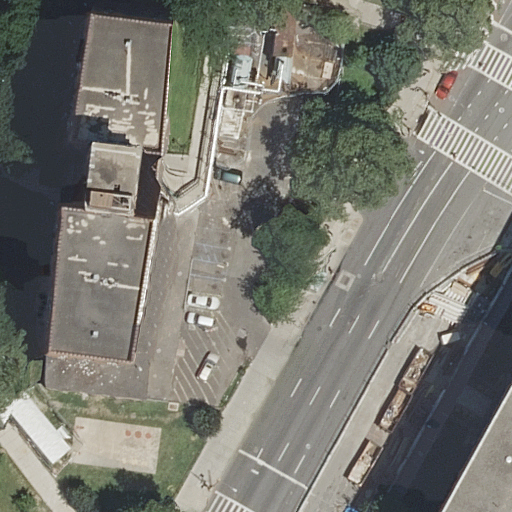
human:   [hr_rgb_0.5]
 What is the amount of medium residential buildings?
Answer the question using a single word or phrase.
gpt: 1

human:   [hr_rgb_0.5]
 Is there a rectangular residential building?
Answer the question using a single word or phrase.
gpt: yes

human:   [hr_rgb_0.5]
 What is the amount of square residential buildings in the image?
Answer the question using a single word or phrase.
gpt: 0

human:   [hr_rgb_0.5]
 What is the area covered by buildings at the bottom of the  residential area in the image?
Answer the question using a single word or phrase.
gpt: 1362m2

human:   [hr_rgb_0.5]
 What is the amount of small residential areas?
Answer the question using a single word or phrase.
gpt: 0

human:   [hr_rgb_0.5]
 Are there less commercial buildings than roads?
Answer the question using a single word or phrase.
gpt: yes

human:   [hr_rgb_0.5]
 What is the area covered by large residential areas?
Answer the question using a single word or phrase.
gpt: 3538m2

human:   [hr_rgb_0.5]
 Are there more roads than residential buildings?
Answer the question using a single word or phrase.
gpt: yes

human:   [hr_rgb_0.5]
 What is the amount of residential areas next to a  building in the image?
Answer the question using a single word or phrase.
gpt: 1

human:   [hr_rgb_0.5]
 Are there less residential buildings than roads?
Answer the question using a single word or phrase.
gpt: yes

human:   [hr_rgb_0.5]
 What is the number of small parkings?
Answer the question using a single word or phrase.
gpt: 1

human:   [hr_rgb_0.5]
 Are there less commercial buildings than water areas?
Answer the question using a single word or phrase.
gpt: no

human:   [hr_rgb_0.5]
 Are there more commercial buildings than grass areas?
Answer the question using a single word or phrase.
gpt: no

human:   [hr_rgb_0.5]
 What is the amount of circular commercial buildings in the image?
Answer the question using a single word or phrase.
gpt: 0

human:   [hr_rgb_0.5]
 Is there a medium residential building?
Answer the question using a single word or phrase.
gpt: yes

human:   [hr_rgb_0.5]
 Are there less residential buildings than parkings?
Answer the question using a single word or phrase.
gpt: no

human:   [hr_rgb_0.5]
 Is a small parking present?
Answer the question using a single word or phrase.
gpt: yes

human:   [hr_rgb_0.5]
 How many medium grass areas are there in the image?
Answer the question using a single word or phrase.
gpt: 0

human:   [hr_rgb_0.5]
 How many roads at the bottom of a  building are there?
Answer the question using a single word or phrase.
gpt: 5

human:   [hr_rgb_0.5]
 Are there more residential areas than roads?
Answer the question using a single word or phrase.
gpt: no

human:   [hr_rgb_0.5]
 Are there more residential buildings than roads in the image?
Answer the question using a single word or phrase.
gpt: no

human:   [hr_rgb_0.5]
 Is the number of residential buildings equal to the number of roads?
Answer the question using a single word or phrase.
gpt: no

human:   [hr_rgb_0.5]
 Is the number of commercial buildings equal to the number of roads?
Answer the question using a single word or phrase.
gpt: no

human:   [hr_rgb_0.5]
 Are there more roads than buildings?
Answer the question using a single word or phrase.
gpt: yes

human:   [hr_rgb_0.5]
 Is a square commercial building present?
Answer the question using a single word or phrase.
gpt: no

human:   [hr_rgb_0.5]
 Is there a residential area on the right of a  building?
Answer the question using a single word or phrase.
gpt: no

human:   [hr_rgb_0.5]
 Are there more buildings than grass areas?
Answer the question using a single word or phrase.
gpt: yes

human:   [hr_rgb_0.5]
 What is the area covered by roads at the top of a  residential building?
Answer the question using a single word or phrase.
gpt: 0m2

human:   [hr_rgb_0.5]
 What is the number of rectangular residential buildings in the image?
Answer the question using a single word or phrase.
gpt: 1

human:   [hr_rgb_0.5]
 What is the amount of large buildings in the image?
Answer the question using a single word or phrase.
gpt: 1

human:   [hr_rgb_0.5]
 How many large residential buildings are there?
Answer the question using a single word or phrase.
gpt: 1

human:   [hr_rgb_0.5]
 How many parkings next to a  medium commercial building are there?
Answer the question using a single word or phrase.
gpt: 0

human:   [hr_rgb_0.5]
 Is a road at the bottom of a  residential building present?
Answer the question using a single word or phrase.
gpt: yes

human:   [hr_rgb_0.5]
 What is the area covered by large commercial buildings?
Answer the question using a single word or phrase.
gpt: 0m2

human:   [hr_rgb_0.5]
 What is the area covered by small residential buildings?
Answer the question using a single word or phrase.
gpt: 0m2

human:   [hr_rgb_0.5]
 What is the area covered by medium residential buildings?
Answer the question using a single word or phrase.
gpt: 274m2